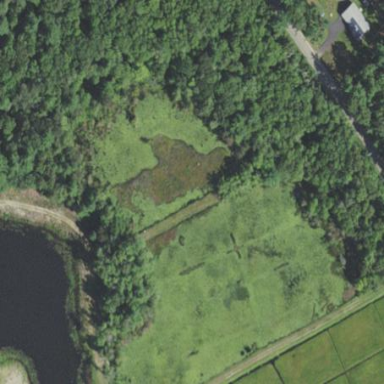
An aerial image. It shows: Marsh wetland.